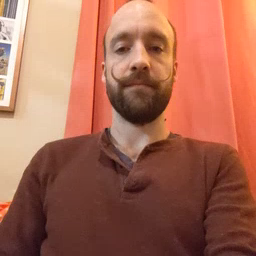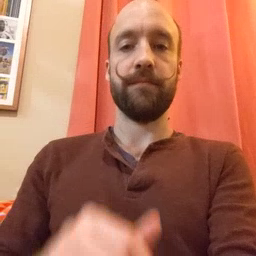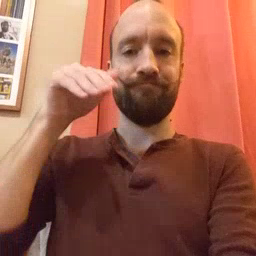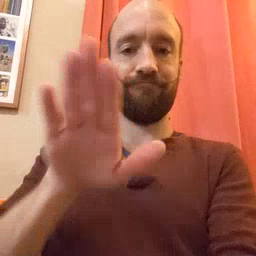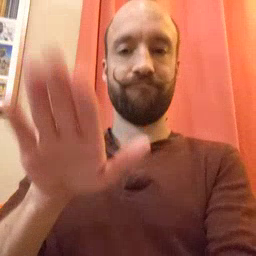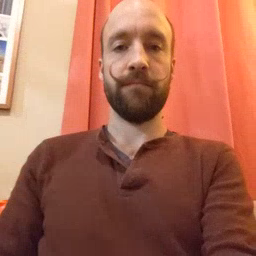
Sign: into